Question: I am trying to host a WCF service on a windows 2008 R2 server as a windows service. I followed the directions provided by msdn (<URL> and it can't find the service. I get an 'Add Service Reference Error' shown below.

My goal is to be able to access the wcf service remotely, but I can't seem to even access it locally unless the client was created within the same client. Is there any guides, tutorials, or helpful hints that anyone can give me to get this to work?
It seems that even though the windows service is running, the WCF service doesn't seem to be listening to any ports. Which would suggest that it isn't running. This also explains why everyone's first thought I didn't have the service running. I had assumed that since the windows service was running and that the same solution client worked, that the WCF service was working as well. Turns out that Visual Studio was starting up a WCF service whenever I ran the same solution client.
So, why isn't the windows service starting the WCF service? Any ideas?
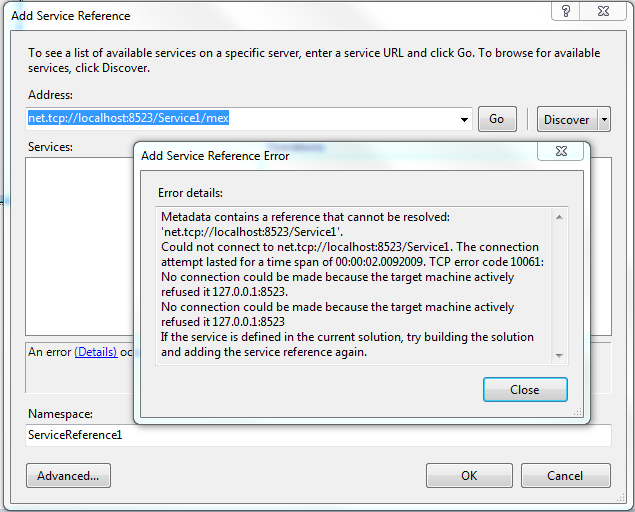
Answer: It turns out that there was a problem with the tutorial provided by MSDN (provided in the question above). They named both the windows service and the WCF service 'Service1' which is the default name for both of them.
The windows service was suppose to start the WCF service, however, it was actually trying to start itself again because both services had the same name.
'''
myServiceHost = new ServiceHost(typeof(Service1));
'''
To fix this problem, you can rename one of the services or fully qualify the WCF service when referenced in the windows service.
'''
myServiceHost = new ServiceHost(typeof(WcfServiceLibrary1.Service1));
'''
The funny thing is that the code provided still looks like it works because Visual Studio is smart enough to notice that the WCF service isn't running and it starts an instance up behind the scenes.
It was a simple bug to fix, but because Visual Studio was hiding the problem from me, I don't think I would have found it without the help from Espen Burud.